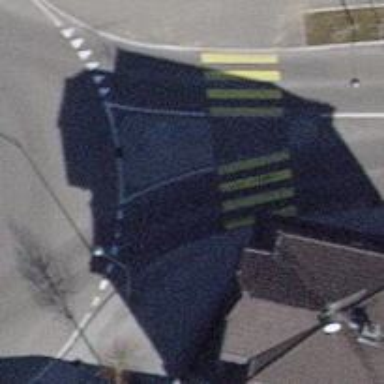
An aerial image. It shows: Marked road crossing with pedestrian island.